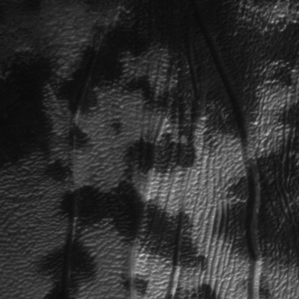
Label: frost